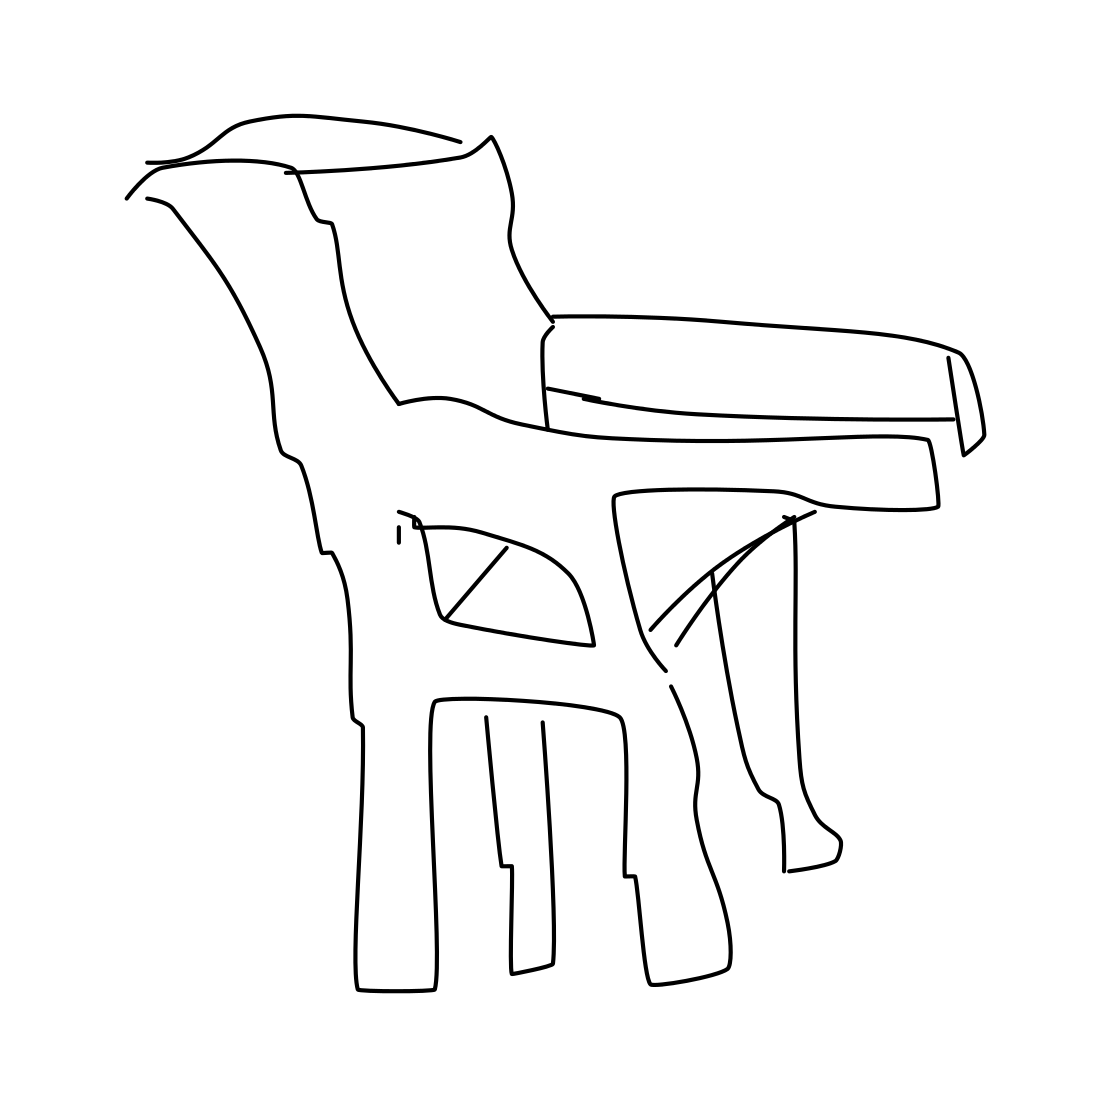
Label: armchair